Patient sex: F
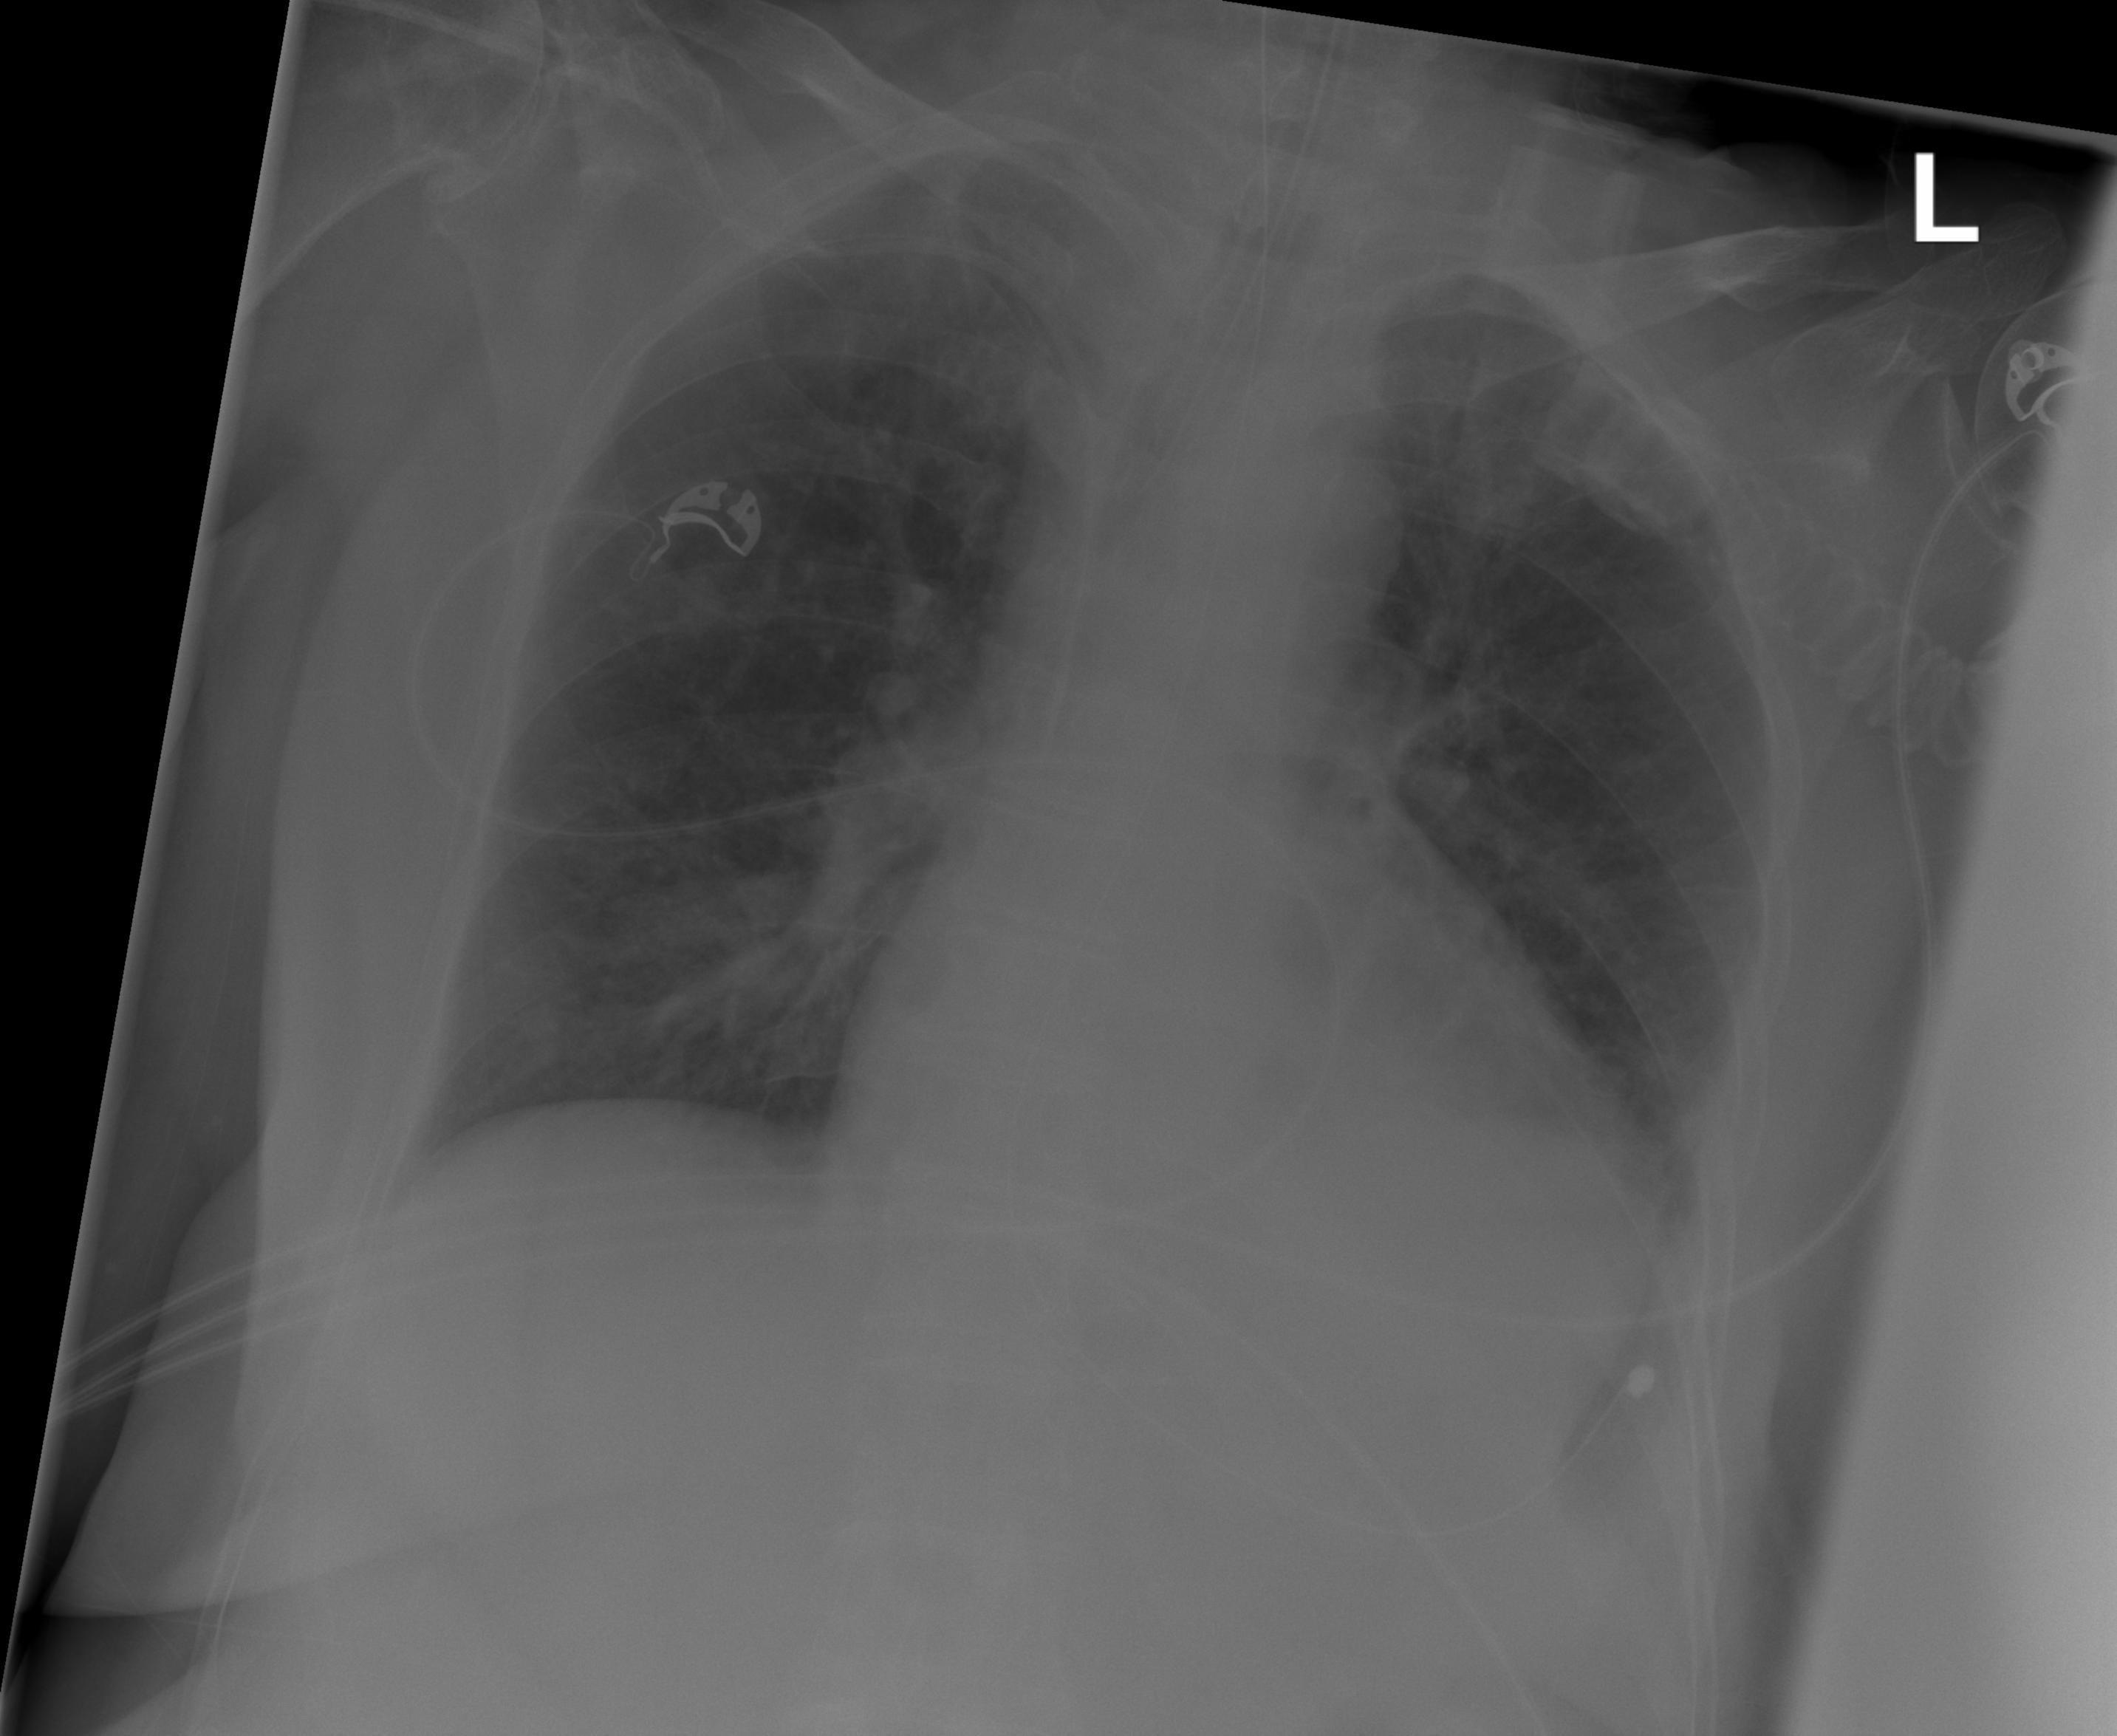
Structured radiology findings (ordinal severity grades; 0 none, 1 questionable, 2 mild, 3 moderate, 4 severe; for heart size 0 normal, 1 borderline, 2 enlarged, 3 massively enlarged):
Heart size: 1
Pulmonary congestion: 2
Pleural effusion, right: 0
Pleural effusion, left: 2
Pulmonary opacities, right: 0
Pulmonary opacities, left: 0
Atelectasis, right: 2
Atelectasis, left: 2